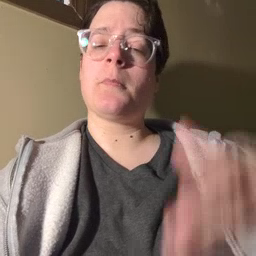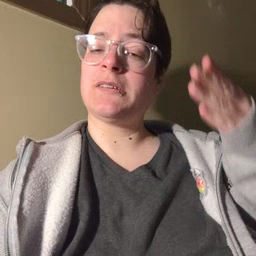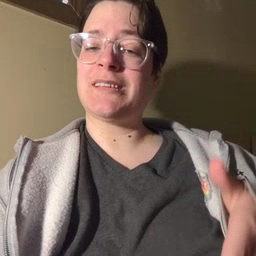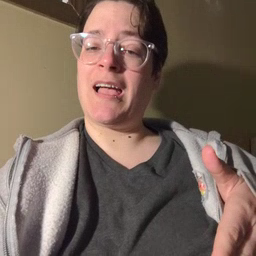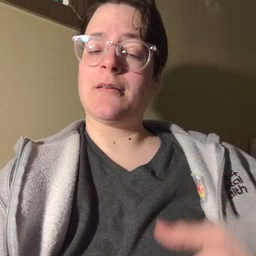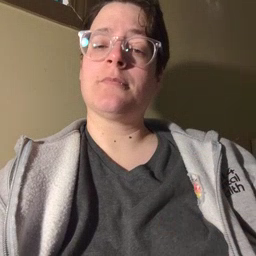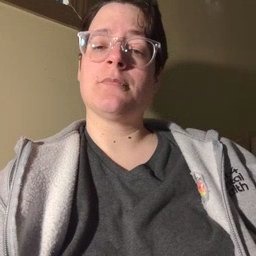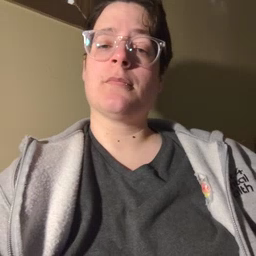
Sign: beside